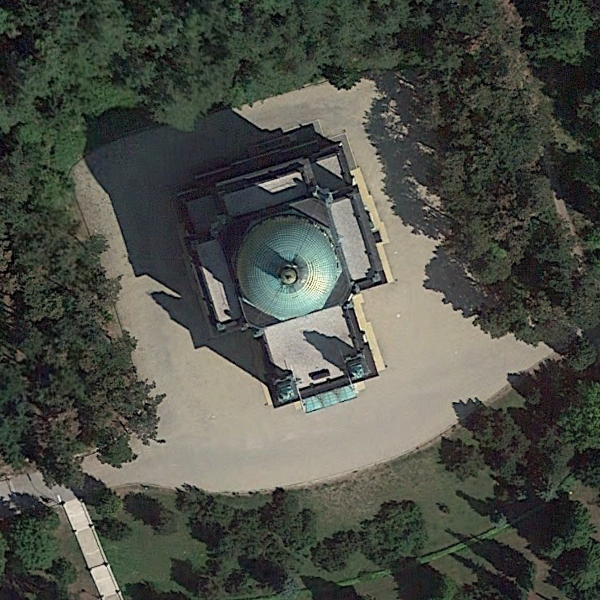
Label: Church